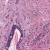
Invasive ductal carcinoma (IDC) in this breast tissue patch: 1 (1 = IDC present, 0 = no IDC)